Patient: sex F, age 58
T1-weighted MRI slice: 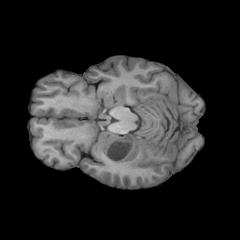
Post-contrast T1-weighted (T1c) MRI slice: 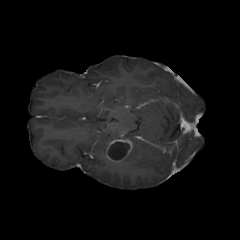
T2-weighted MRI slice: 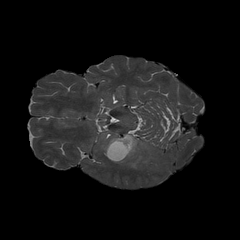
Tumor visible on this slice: yes
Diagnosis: Glioblastoma, IDH-wildtype
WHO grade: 4